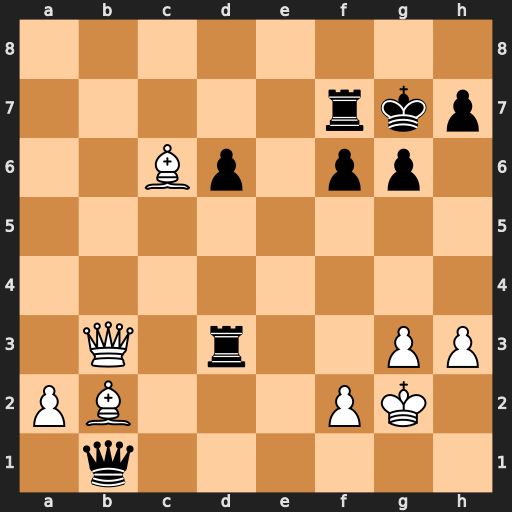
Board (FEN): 8/5rkp/2Bp1pp1/8/8/1Q1r2PP/PB3PK1/1q6
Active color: w
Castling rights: -
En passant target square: -
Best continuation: Bxf6+ Rxf6 Qxb1